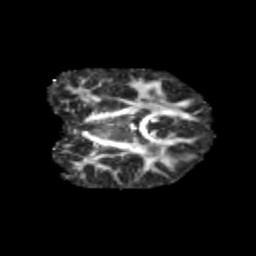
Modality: FA
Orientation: coronal
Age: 10
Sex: male
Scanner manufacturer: siemens
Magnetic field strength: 3 T
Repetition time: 3.8 s
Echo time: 0.07 s